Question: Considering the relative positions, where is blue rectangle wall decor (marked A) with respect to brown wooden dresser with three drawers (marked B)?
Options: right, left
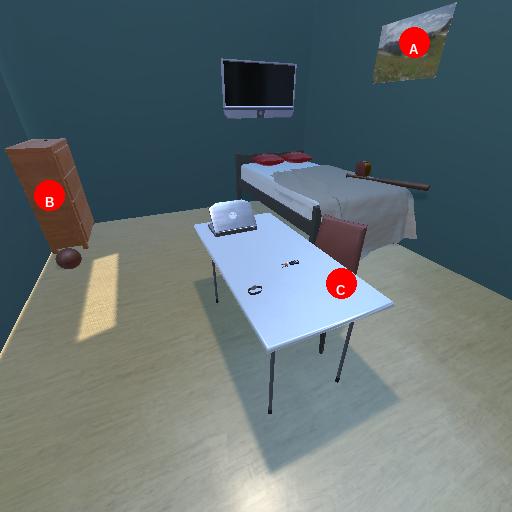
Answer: right